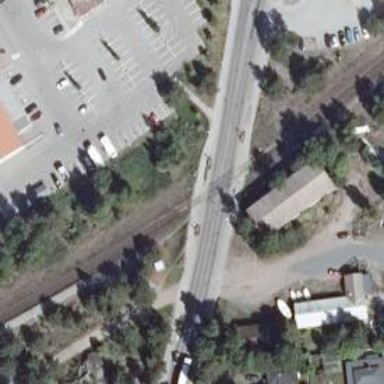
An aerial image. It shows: Railway track.